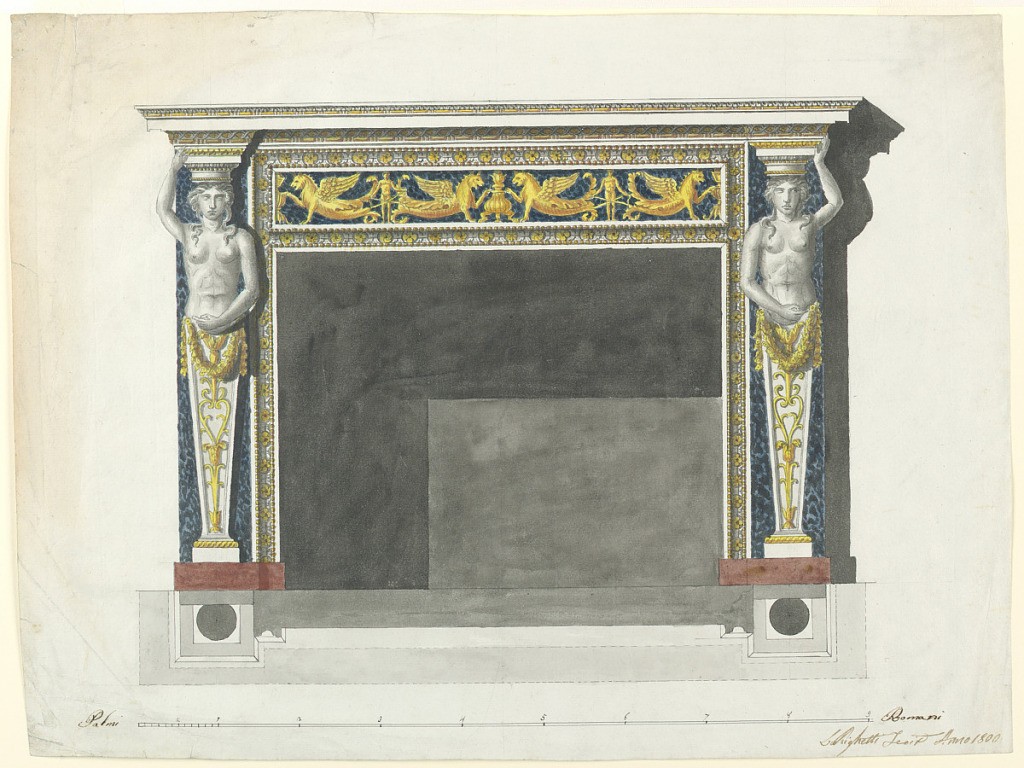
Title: Design for a Chimneypiece
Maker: Luigi Righetti, Italian, 1780 - 1819
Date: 1800
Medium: Pen and gray ink, brush and watercolor, graphite on paper
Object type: Drawing
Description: Horizontal rectangle. Design for a chimney piece intended to be executed in marble and bronze. Gaines with women, who support with their outside arms the entablature, are standing upon bases in front of the lateral pillar stripes. The frieze is decorated with half-figures of winged monsters standing symmetrically beside a candelabrum. In the intervals stand athletes holding crossed reins. Below is the plan and the scale.